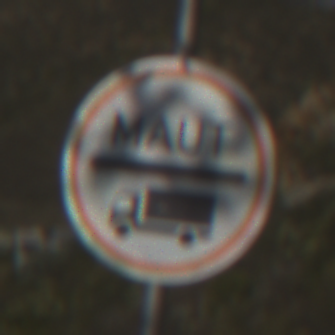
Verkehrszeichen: Mautpflicht
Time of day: MorningAfternoon
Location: Outdoor (RoadRail)
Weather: PartlyCloudy
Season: NotSpecified
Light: Natural